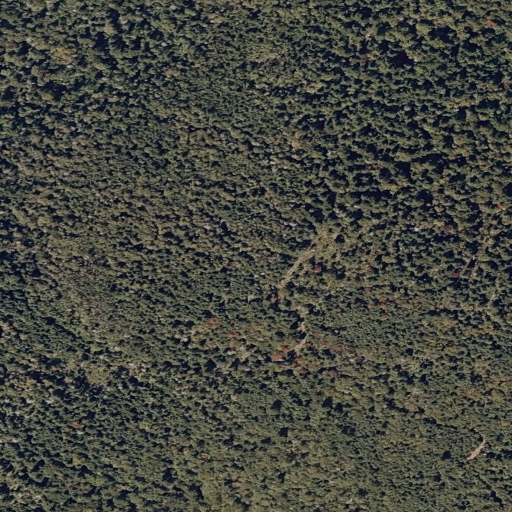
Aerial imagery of mountain in Maine named Spruce Mountain containing evergreen forest and mixed forest